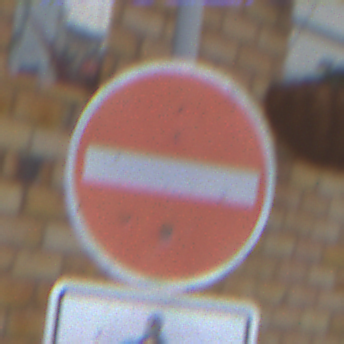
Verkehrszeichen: VerbotDerEinfahrt
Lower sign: EinspurigeFahrzeugeFrei3
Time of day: MorningAfternoon
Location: Outdoor (Urban)
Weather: Overcast
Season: NotSpecified
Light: Natural